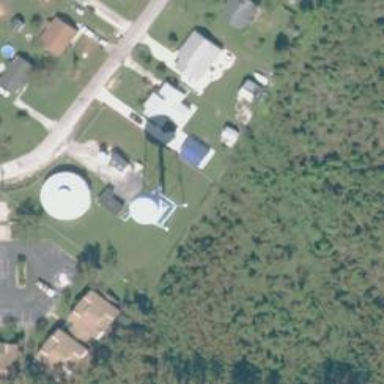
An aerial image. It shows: Water tower that is man-made.